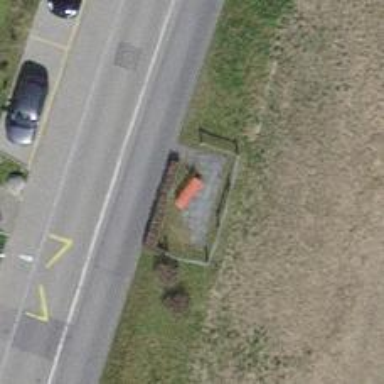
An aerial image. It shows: Red bench.